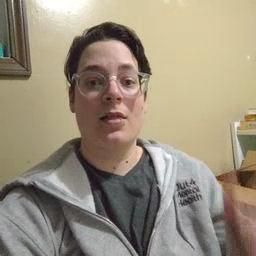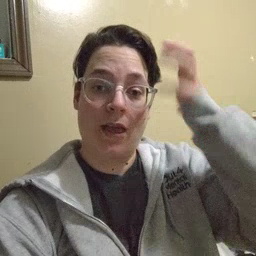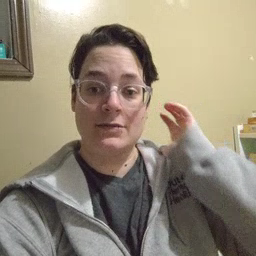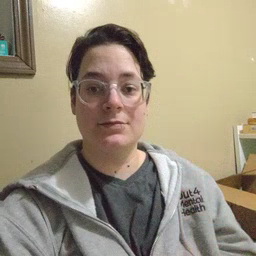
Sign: lion